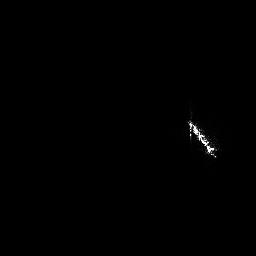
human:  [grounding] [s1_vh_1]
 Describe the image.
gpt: In the satellite image, there is  <ref>1 medium ship </ref> <box>[[72, 44, 84, 62, 0]]</box> located at right.